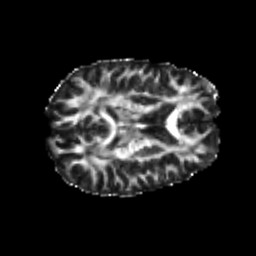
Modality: FA
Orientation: axial
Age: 23
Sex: male
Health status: healthy
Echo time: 0.074 s